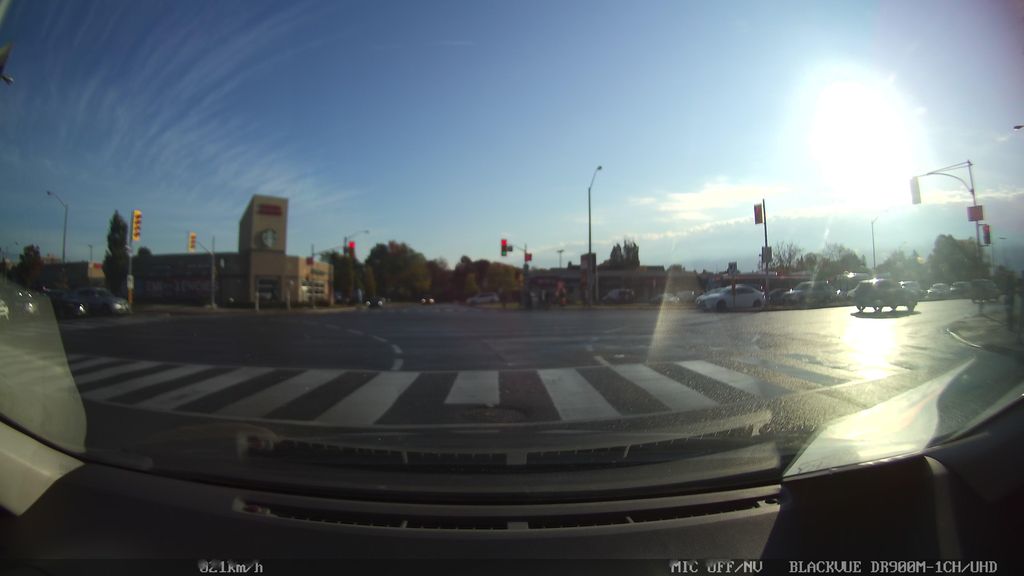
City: toronto